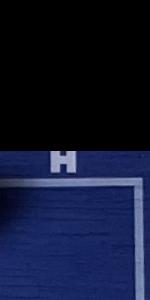
Label: Empty